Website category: game
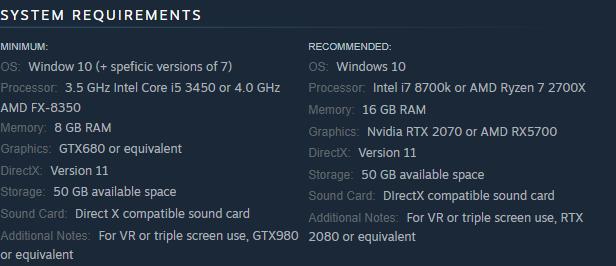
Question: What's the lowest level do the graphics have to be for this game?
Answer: GTX680 or equivalent

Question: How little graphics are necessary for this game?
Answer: GTX680 or equivalent

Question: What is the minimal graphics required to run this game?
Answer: GTX680 or equivalent

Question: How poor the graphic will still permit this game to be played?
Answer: GTX680 or equivalent

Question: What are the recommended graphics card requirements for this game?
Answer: Nvidia RTX 2070 or AMD RX5700

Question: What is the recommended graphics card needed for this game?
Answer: Nvidia RTX 2070 or AMD RX5700

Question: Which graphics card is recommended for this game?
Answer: Nvidia RTX 2070 or AMD RX5700

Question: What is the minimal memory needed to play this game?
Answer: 8 GB RAM

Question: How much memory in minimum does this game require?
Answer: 8 GB RAM

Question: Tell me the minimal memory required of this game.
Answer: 8 GB RAM

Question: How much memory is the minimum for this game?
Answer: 8 GB RAM

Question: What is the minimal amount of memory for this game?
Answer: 8 GB RAM

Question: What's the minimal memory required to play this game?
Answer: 8 GB RAM

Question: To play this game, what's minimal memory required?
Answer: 8 GB RAM

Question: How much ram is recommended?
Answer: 16 GB RAM

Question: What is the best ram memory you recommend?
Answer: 16 GB RAM

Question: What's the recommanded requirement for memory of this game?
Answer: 16 GB RAM

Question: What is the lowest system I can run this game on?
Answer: Window 10 (+ speficic versions of 7)

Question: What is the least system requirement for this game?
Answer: Window 10 (+ speficic versions of 7)

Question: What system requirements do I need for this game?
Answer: Window 10 (+ speficic versions of 7)

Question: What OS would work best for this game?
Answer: Windows 10

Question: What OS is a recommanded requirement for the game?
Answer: Windows 10

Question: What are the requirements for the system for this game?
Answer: Windows 10

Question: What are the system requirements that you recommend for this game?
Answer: Windows 10

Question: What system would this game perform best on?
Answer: Windows 10

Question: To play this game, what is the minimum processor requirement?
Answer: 3.5 GHz Intel Core i5 3450 or 4.0 GHz AMD FX-8350

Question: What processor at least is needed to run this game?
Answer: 3.5 GHz Intel Core i5 3450 or 4.0 GHz AMD FX-8350

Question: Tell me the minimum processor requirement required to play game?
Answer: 3.5 GHz Intel Core i5 3450 or 4.0 GHz AMD FX-8350

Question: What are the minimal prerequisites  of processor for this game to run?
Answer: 3.5 GHz Intel Core i5 3450 or 4.0 GHz AMD FX-8350

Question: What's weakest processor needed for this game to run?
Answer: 3.5 GHz Intel Core i5 3450 or 4.0 GHz AMD FX-8350

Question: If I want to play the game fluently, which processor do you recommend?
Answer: Intel i7 8700k or AMD Ryzen 7 2700X

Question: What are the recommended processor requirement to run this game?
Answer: Intel i7 8700k or AMD Ryzen 7 2700X

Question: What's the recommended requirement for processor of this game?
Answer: Intel i7 8700k or AMD Ryzen 7 2700X

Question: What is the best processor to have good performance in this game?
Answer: Intel i7 8700k or AMD Ryzen 7 2700X

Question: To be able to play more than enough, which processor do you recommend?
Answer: Intel i7 8700k or AMD Ryzen 7 2700X